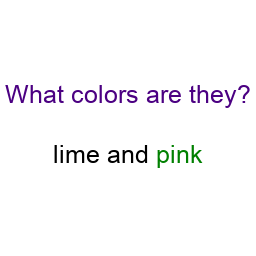
Color: black, green
Color name shown: lime, pink
Background color: white
Question text color: indigo